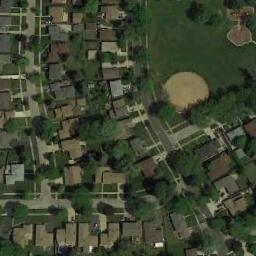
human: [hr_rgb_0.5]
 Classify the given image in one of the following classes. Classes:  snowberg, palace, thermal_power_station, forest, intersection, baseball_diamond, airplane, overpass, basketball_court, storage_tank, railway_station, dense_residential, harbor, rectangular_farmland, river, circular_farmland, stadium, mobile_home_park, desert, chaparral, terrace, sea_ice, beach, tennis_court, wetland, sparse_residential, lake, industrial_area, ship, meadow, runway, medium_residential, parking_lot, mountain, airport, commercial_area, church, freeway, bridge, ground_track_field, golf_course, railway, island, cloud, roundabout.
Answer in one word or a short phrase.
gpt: baseball_diamond